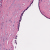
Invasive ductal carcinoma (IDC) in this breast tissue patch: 0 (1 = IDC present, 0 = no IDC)